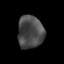
Tissue: prostate
Cell type: T cells
Senescence score: 0.2745
Nuclear area (px): 825
Mean DAPI intensity: 74.021